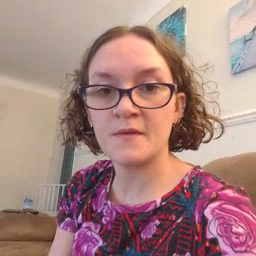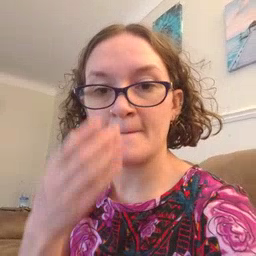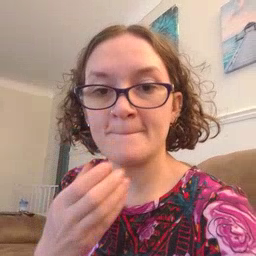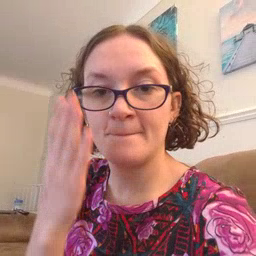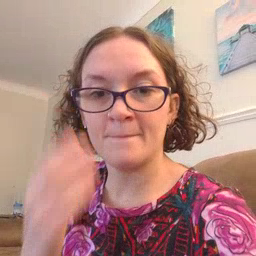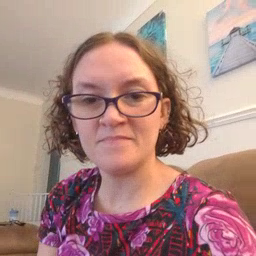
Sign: mitten